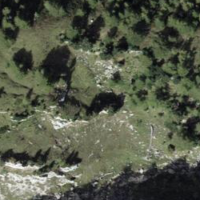
EUNIS habitat code: 31
Species observed at this site:
Arnica montana